Question: I am using auto resizing in xcode 6 in UITableview but it is not working properly. I want to use autoresizing.I have added textfield in static cell in UITableviewController class from storyboard. Textfield beyond the screen either in landscape or portrait. I dont want use autolayout my whole project is in autoresizing.
<URL>
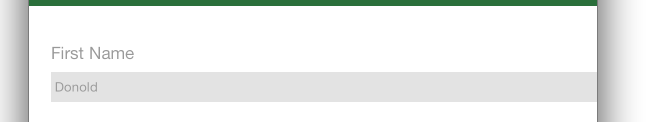
Answer: I had the same problem recently. I added a label in my UITableViewCell's content view and every time it's hide (x >> 320). I realized that the problem was in the SOURCE CODE XML.
The XML was:
'''
<tableViewCell contentMode="scaleToFill" selectionStyle="default" indentationWidth="10" reuseIdentifier="InvoiceCell" rowHeight="60" id="B9T-xx-TCx" customClass="InvoiceCell">
// My custom cell is 60 height
<rect key="frame" x="0.0" y="0.0" width="320" height="44"/>
// Wrong Autoresizing
<autoresizingMask key="autoresizingMask"/>
<tableViewCellContentView key="contentView" opaque="NO" clipsSubviews="YES" multipleTouchEnabled="YES" contentMode="center" tableViewCell="B9T-xx-TCx" id="nvL-MG-mGs">
//No rect frame and wrong autoresizing mask
<autoresizingMask key="autoresizingMask"/>
'''
To solve my problem is just change "tableViewCell" and "tableViewCellContentView" to:
'''
<tableViewCell contentMode="scaleToFill" selectionStyle="default" indentationWidth="10" reuseIdentifier="InvoiceCell" rowHeight="60" id="B9T-xx-TCx" customClass="InvoiceCell">
//Add/change this 2 lines in <tableViewCell>
<rect key="frame" x="0.0" y="0.0" width="320" height="60"/>
<autoresizingMask key="autoresizingMask" widthSizable="YES"/>
'''
and
'''
<tableViewCellContentView key="contentView" opaque="NO" clipsSubviews="YES" multipleTouchEnabled="YES" contentMode="center" tableViewCell="B9T-xx-TCx" id="nvL-MG-mGs">
//Add/change this 2 lines in <tableViewCellContentView>
<rect key="frame" x="0.0" y="0.0" width="320" height="60"/>
<autoresizingMask key="autoresizingMask" widthSizable="YES"/>
'''
So, problem solved! I hope this help you guys.